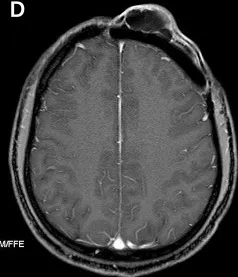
(A-F) All the MRI sequences depicted the lesions' low signals.
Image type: radiology (mri)